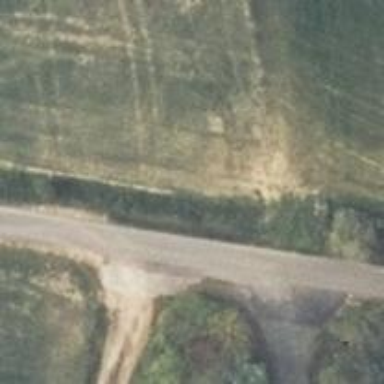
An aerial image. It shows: Asphalt track with grade1 tracktype.